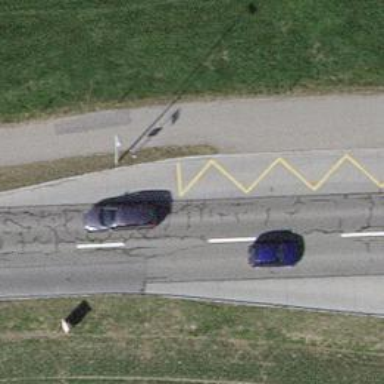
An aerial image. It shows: Platform for public transport. The platform is located by the road.